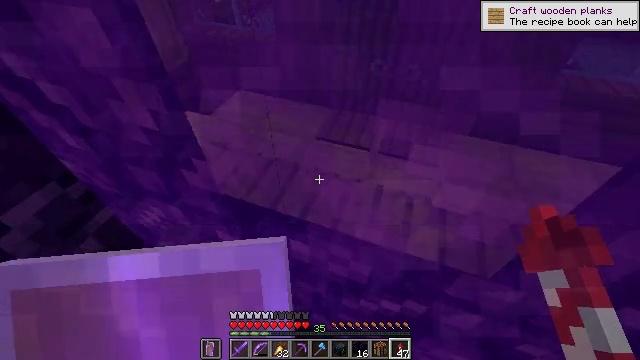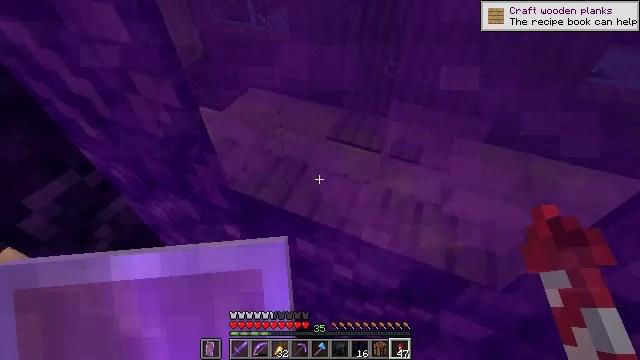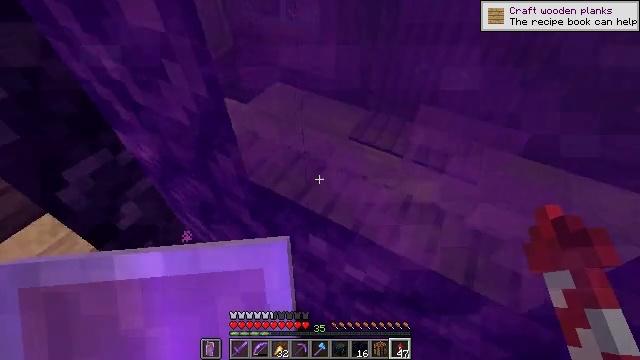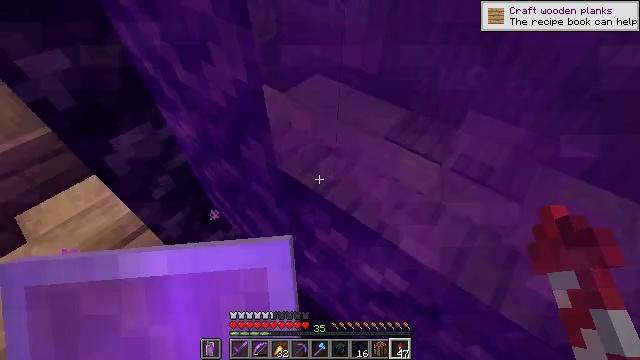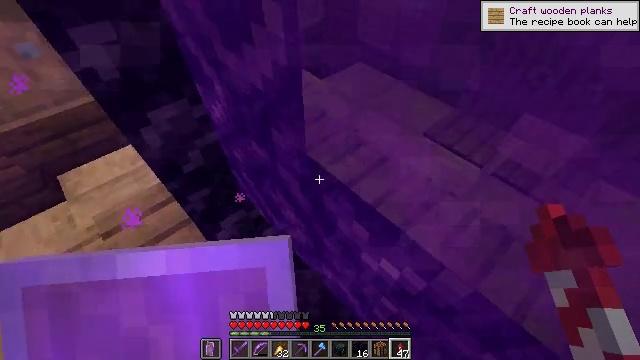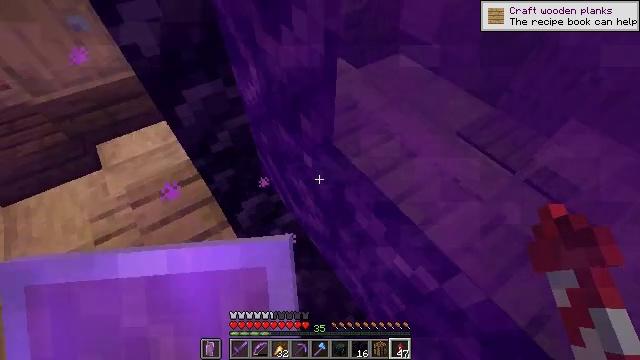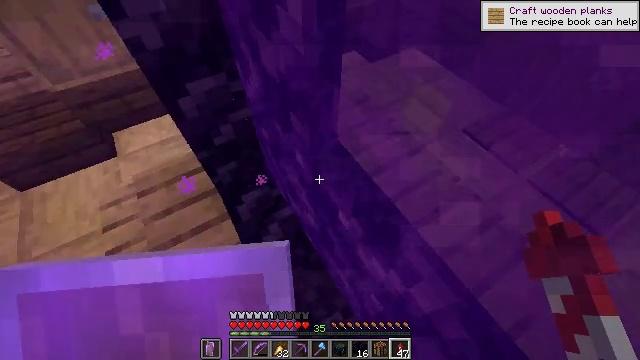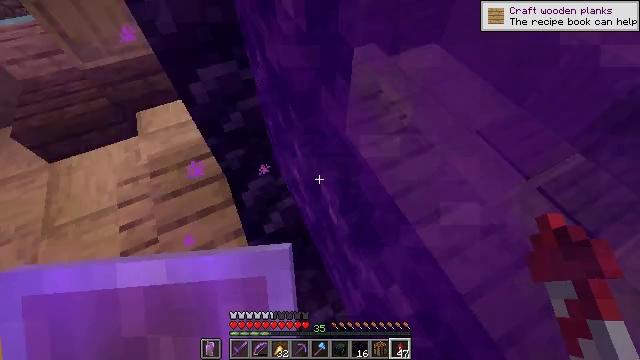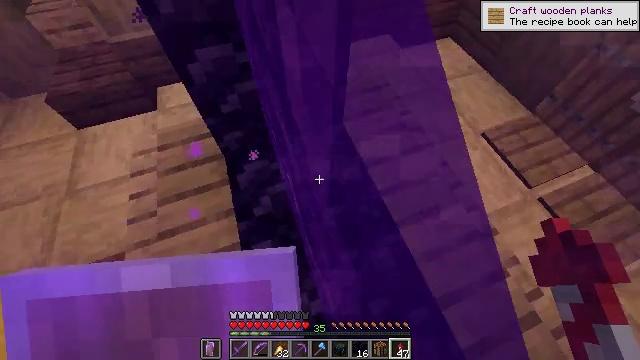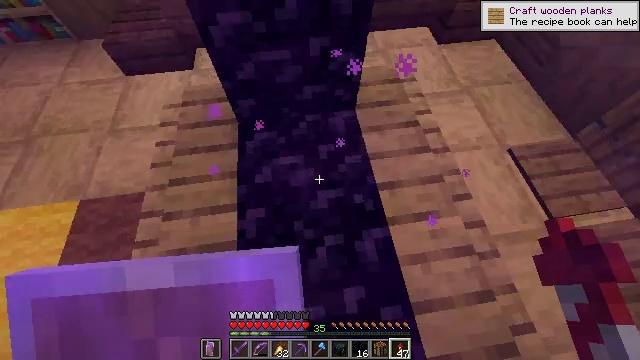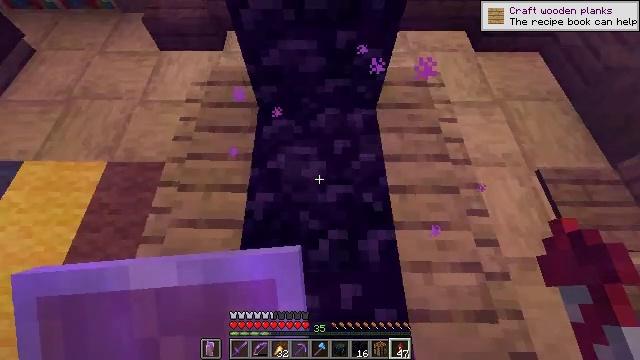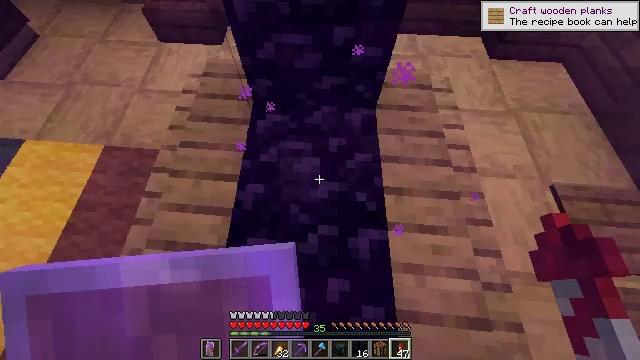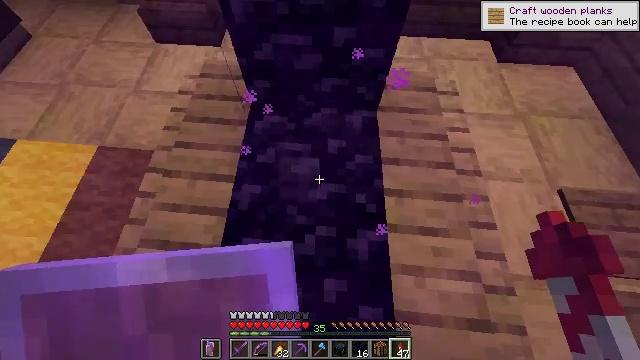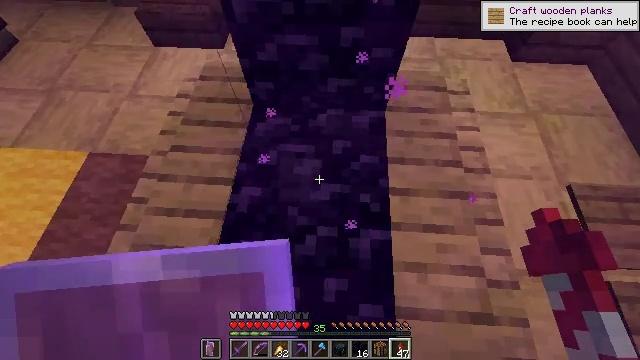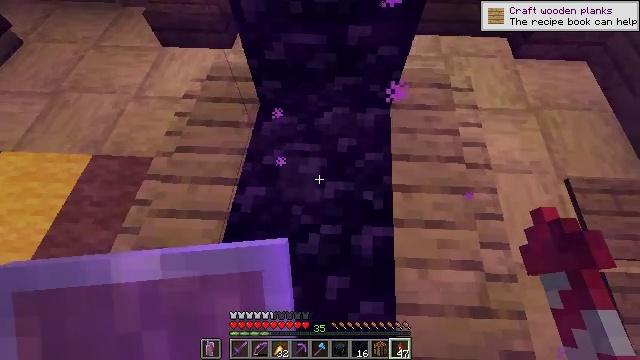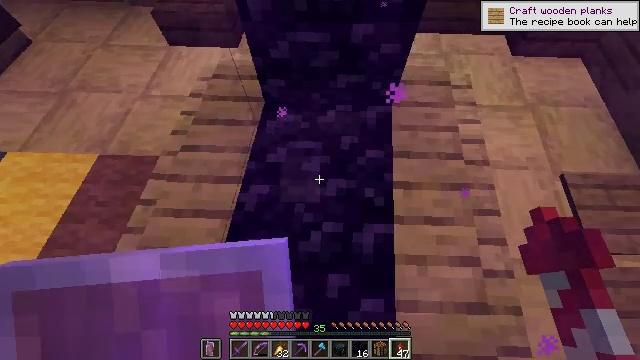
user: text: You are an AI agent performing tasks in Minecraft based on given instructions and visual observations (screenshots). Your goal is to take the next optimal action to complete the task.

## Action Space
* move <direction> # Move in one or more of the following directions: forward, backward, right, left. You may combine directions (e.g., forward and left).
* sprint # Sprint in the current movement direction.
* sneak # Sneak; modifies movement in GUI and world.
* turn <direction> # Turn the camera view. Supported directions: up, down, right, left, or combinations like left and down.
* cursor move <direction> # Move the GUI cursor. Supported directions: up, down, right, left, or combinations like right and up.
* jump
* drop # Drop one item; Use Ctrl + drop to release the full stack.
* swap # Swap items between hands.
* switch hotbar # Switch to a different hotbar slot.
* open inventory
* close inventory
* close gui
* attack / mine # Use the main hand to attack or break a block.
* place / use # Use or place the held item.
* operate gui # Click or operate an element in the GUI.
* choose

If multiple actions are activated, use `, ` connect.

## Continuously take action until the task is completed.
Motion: motion action
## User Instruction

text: Use wool to craft a light gray carpet.
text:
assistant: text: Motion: turn left, attack / mine
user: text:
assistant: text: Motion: turn left, attack / mine
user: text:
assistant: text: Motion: turn left and down, attack / mine
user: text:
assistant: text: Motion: turn left and down, attack / mine
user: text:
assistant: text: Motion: turn left and down, attack / mine
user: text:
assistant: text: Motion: move right, turn left and down, attack / mine
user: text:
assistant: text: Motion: move right, turn left and down, attack / mine
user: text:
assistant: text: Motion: move right, turn left and down, attack / mine
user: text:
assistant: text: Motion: turn left and down, attack / mine
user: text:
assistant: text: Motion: turn left and down, attack / mine
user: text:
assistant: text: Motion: turn left, attack / mine
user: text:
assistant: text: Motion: attack / mine
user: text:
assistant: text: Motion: attack / mine
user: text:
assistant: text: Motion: attack / mine
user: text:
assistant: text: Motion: attack / mine
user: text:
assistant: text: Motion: attack / mine
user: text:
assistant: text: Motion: attack / mine
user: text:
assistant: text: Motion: attack / mine
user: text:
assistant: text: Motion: attack / mine
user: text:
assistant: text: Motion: attack / mine
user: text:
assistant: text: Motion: attack / mine
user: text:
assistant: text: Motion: attack / mine
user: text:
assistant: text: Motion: attack / mine
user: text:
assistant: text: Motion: attack / mine
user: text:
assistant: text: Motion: attack / mine
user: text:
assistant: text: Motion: attack / mine
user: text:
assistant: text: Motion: attack / mine
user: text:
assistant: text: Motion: attack / mine
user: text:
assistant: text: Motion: attack / mine
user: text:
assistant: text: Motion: attack / mine